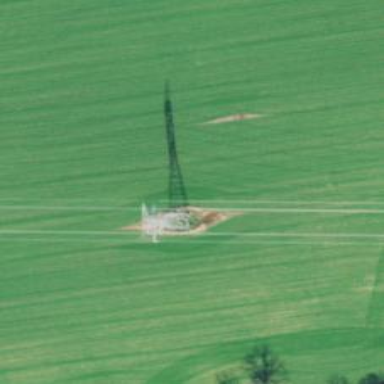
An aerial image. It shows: Lattice structure tower used for power distribution.